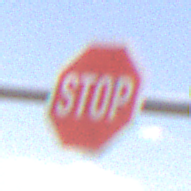
Verkehrszeichen: Stop
Umgebung: Outdoor, Nature
Tageszeit: Midday
Wetter: PartlyCloudy
Licht: Natural
Jahreszeit: NotSpecified
Kontrast: HighContrast